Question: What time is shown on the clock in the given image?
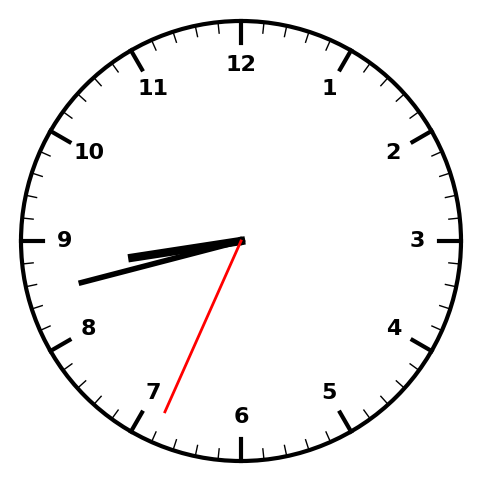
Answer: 08:42:34